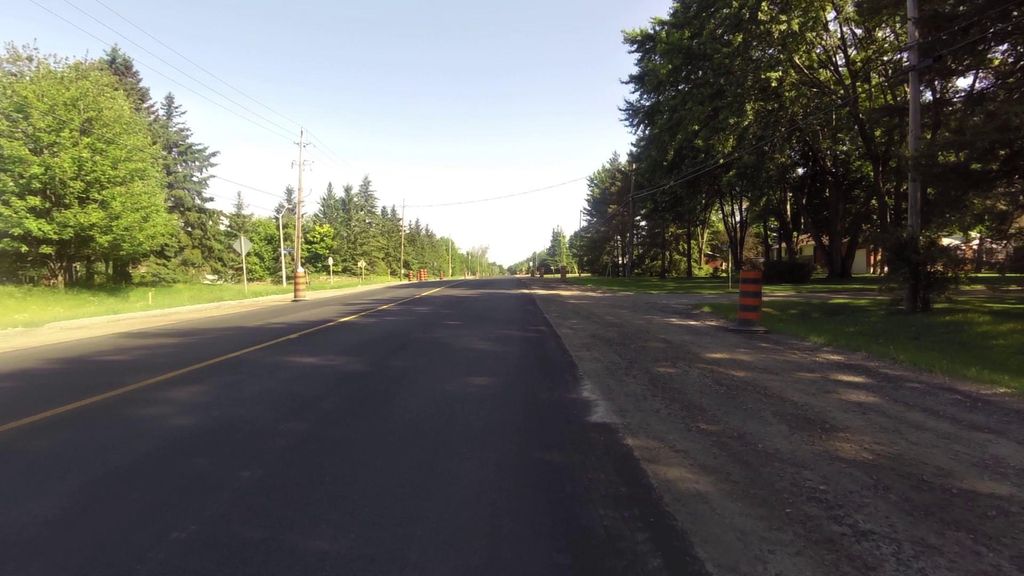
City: ottawa-gatineau